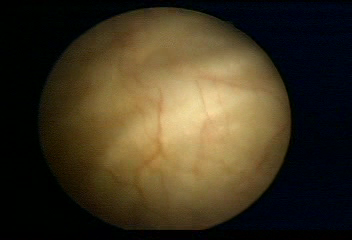
Modality: WLC
Class: Normal mucosa
Bladder cancer association: No